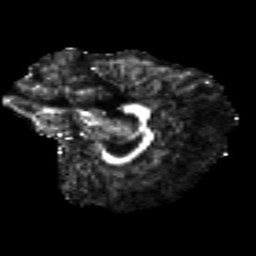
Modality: FA
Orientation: sagittal
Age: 19
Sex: female
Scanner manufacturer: siemens
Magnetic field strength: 3 T
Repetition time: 8.8 s
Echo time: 0.085 s